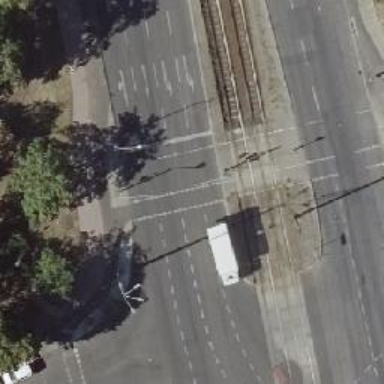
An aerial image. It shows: Tram crossing on the railway.